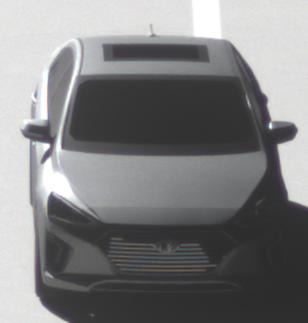
Make: Hyundai
Model: IONIQ Hybrid
Detailed model: IONIQ (AE) Hybrid
Model produced from: 2016/10
Model produced until: 2018/08
Doors: 5
Color: gray
Road condition: dry road
Daytime: morning or afternoon
Contrast: high contrast